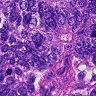
Metastatic tissue present: yes